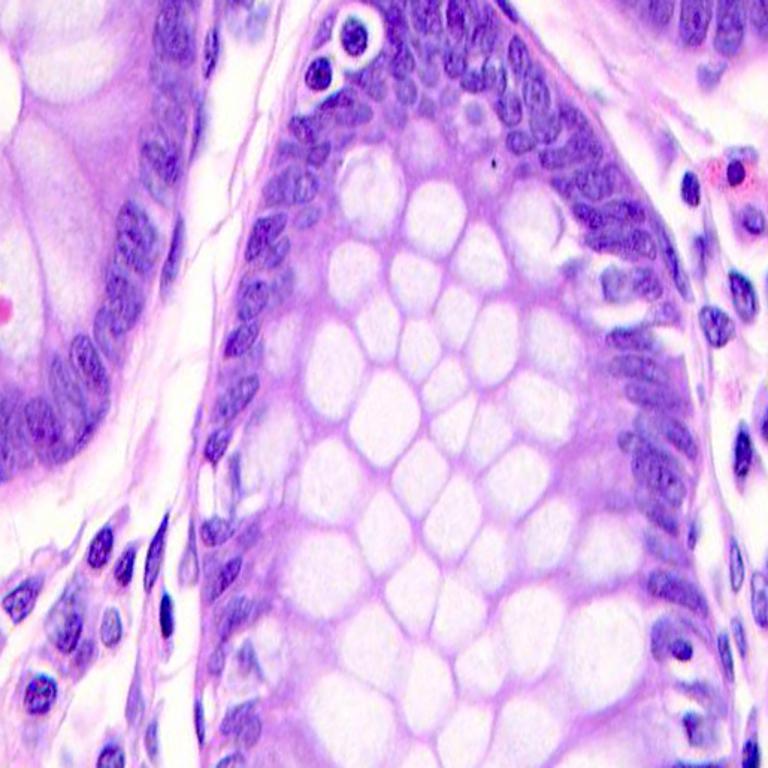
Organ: colon
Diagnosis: benign